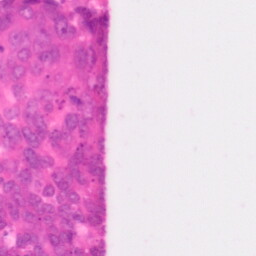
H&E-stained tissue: Colon